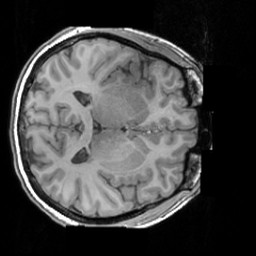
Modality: T1w
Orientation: axial
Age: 27
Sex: female
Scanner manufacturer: siemens
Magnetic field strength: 3 T
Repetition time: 1.63 s
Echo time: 0.00311 s